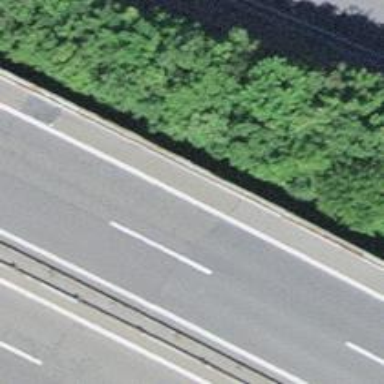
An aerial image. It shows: View of motorway.